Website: home-depot
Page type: newsletter-management
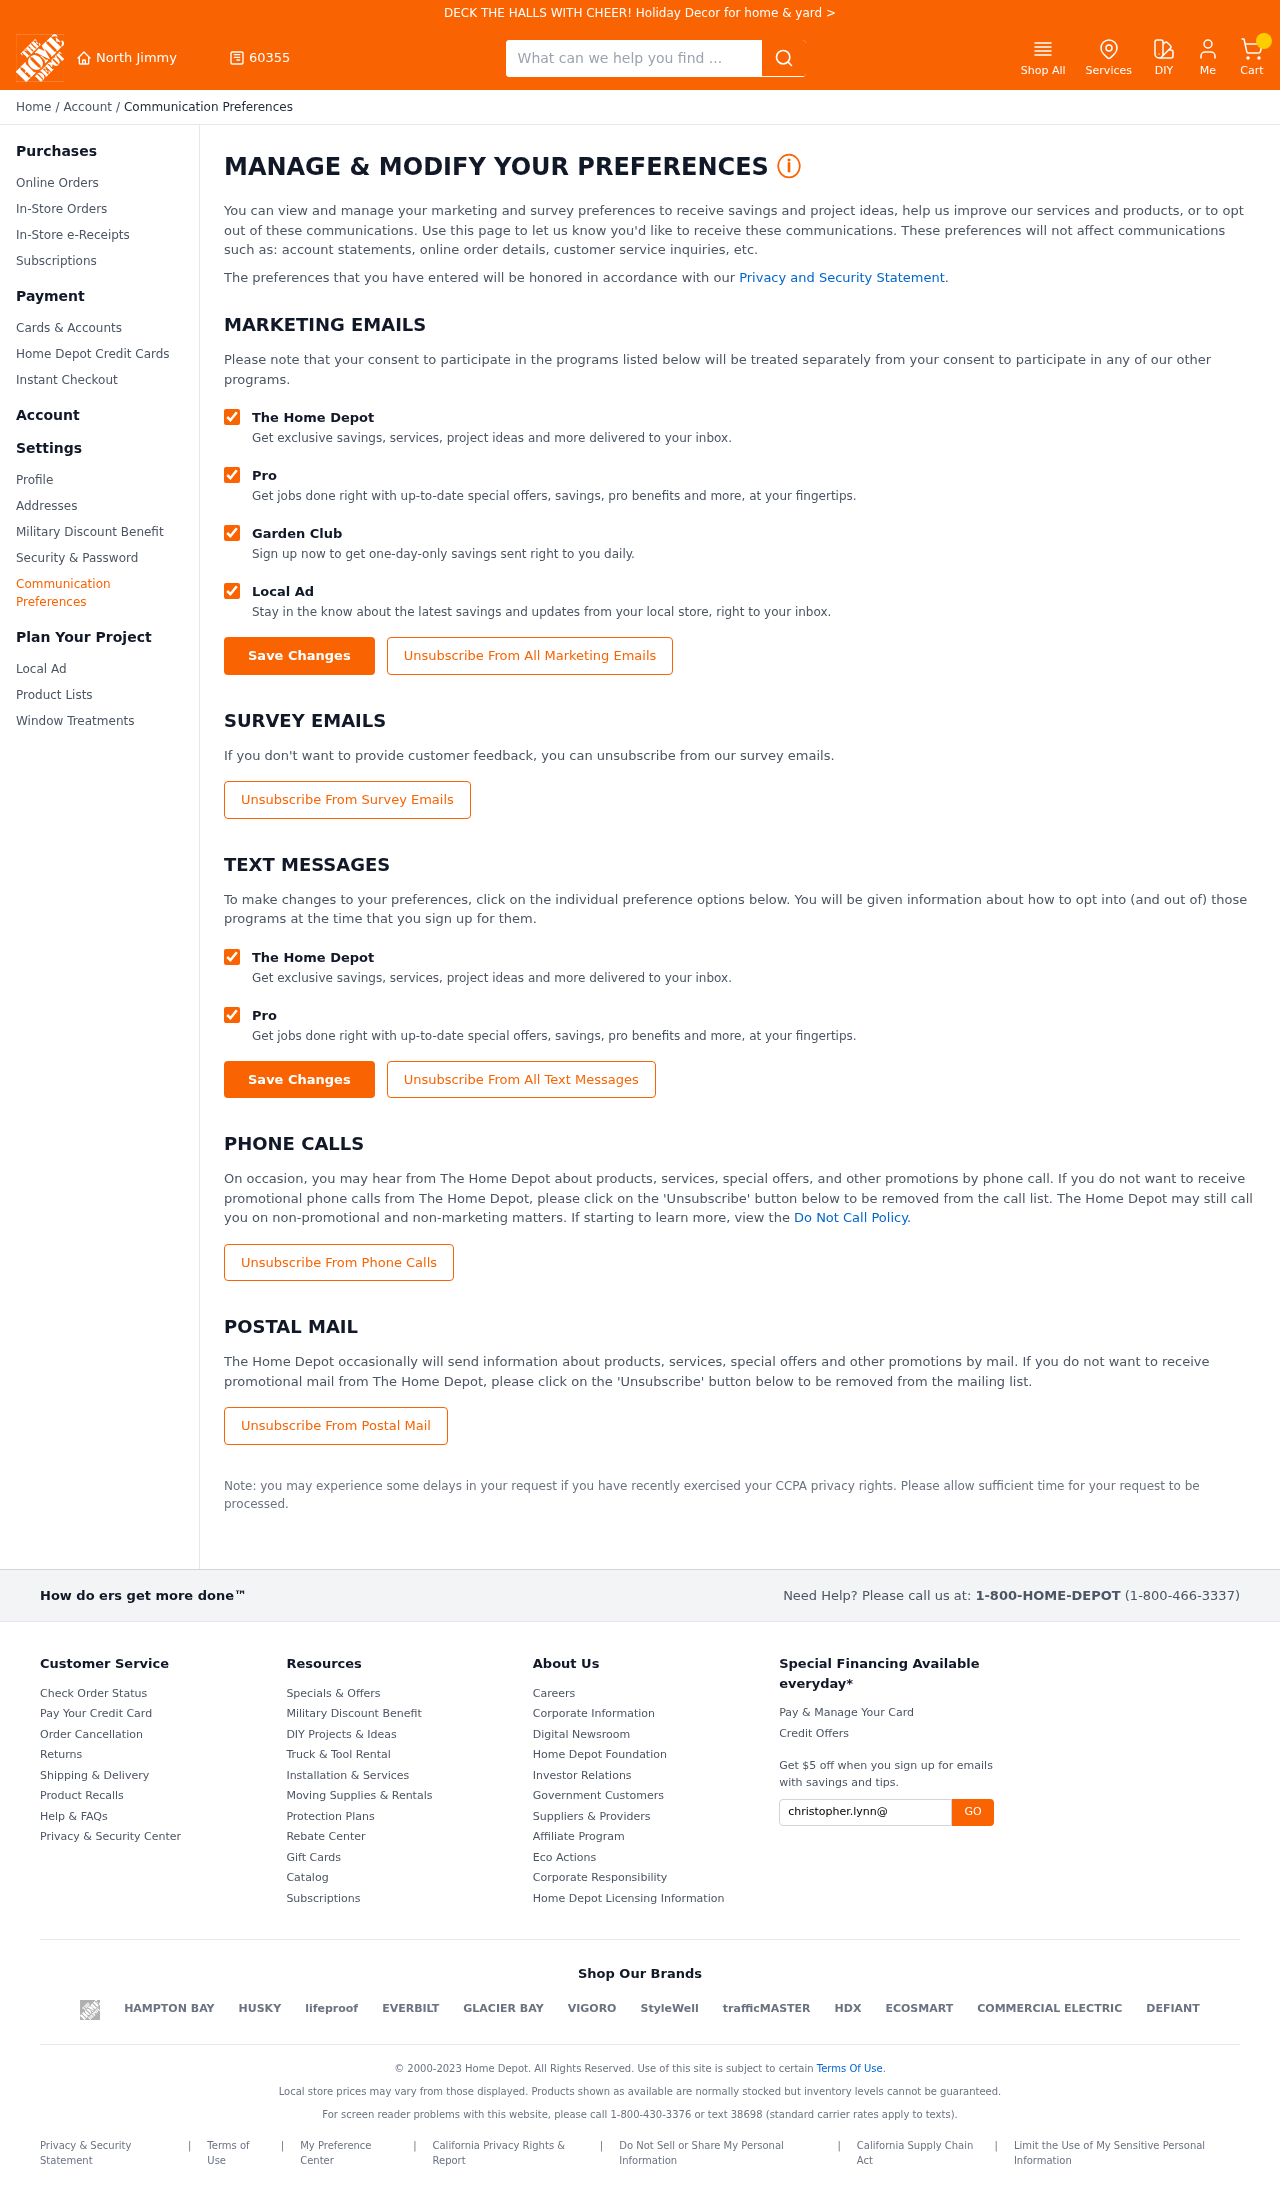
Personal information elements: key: PII_CITY
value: North Jimmy
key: PII_POSTCODE
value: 60355
Search elements: key: HEADER_SEARCH
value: What can we help you find ...